Interaction volume radius: 5 \u00c5
Interaction volume height: 35 \u00c5
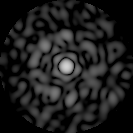
Disorder parameter: 0.8057